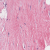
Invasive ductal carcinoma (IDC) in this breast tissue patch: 0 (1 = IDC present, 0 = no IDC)